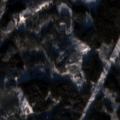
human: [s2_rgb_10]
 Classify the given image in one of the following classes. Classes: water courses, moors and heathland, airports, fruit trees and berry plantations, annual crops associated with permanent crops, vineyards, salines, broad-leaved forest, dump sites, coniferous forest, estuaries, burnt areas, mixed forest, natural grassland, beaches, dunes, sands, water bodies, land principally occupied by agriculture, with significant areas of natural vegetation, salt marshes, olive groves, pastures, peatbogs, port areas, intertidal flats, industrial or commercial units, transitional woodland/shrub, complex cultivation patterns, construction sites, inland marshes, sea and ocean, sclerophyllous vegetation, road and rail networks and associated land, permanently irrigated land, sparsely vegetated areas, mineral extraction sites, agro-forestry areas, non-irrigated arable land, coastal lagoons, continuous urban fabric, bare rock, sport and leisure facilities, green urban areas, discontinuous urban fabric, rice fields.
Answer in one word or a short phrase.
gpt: coniferous forest, mixed forest, transitional woodland/shrub